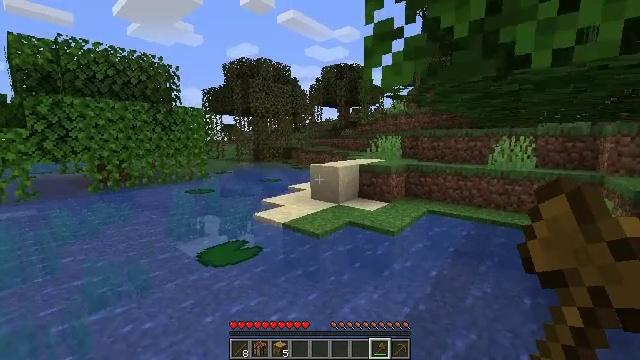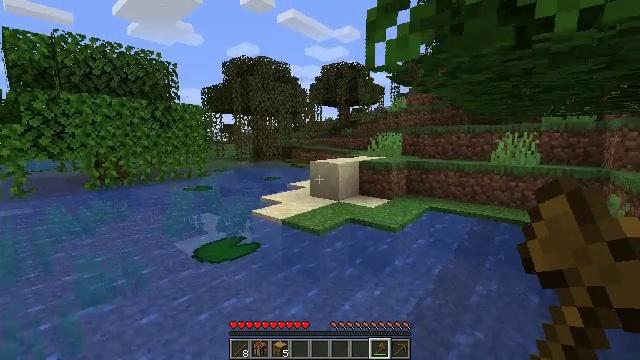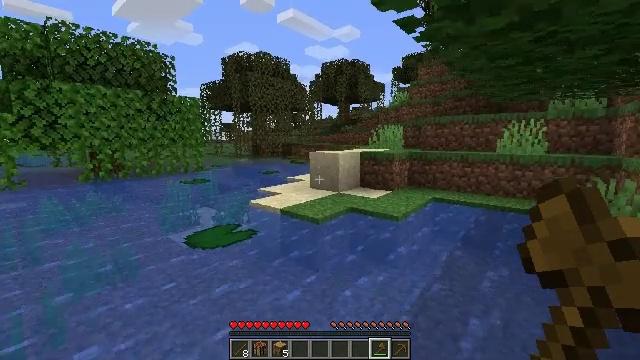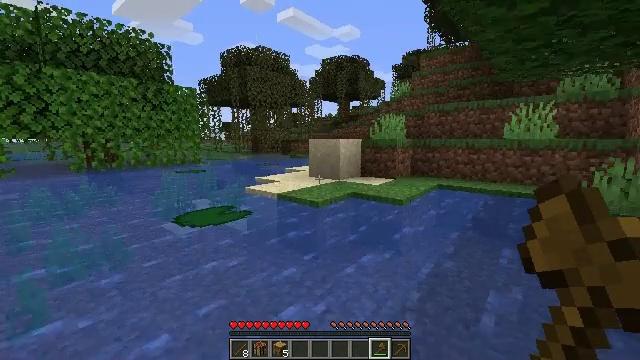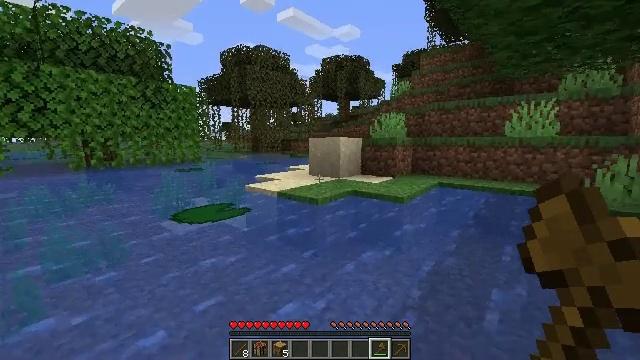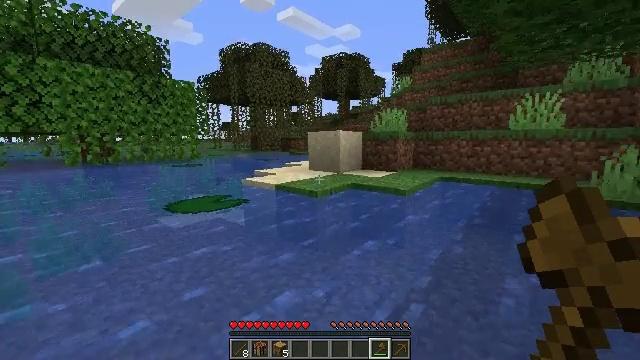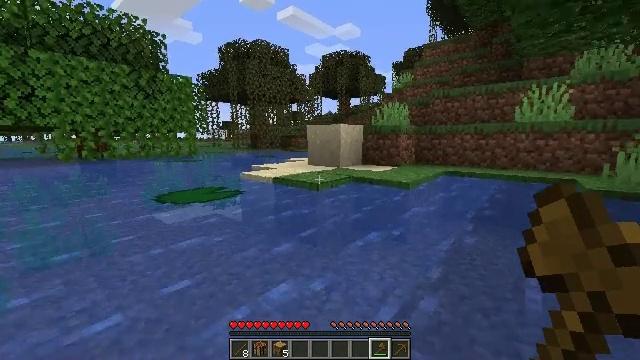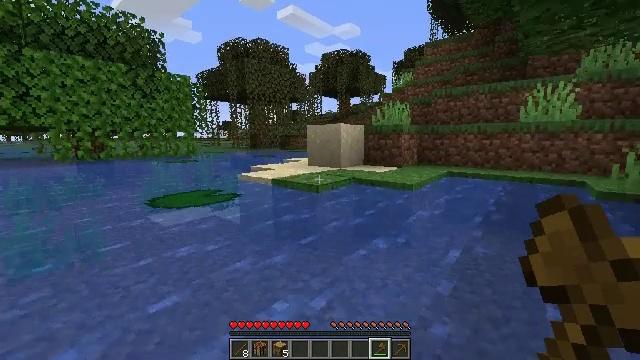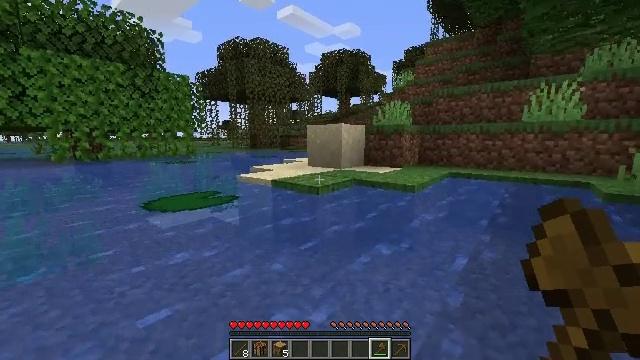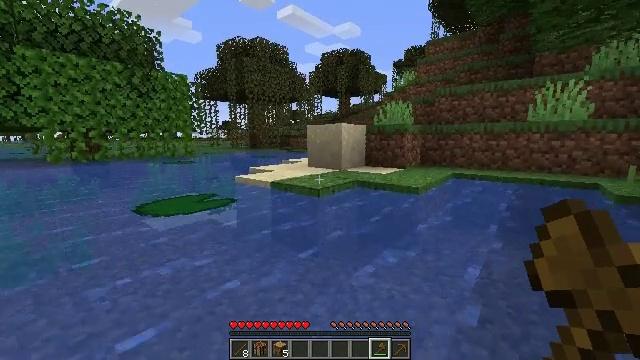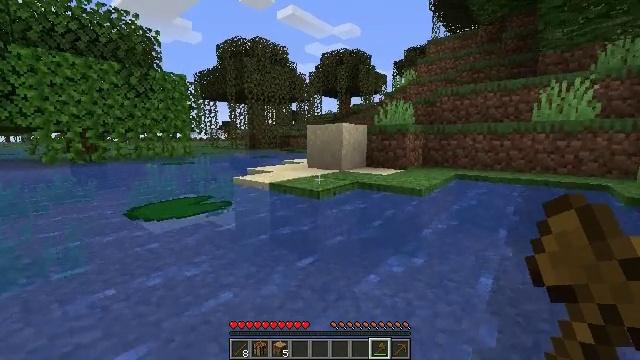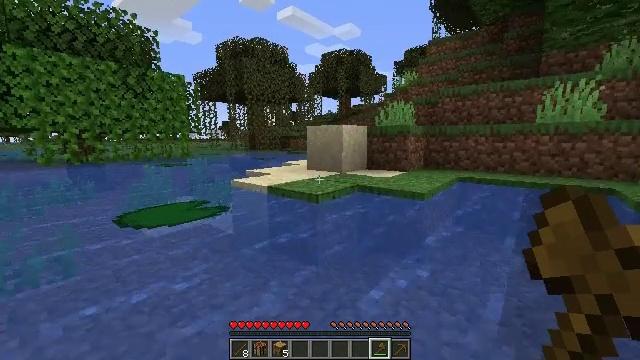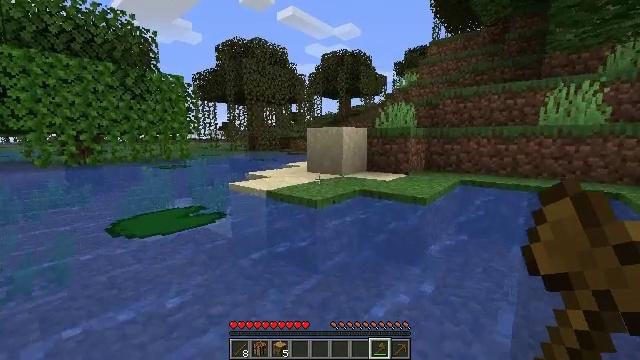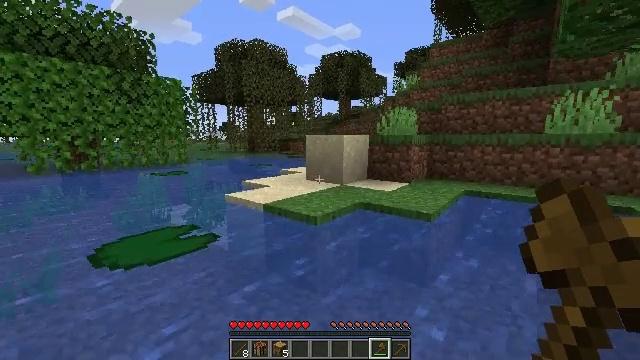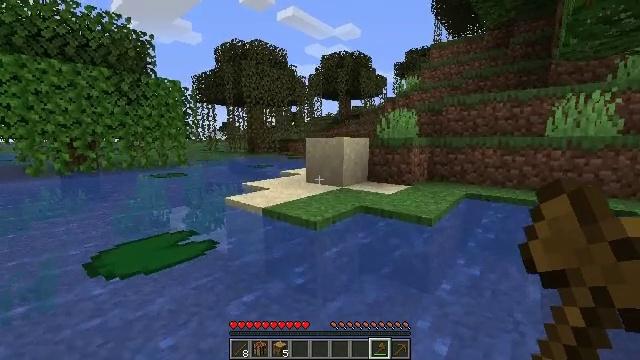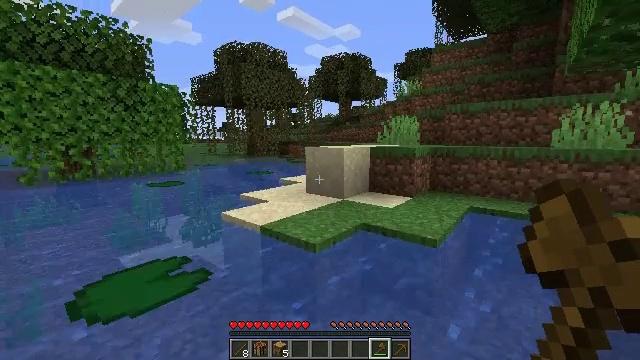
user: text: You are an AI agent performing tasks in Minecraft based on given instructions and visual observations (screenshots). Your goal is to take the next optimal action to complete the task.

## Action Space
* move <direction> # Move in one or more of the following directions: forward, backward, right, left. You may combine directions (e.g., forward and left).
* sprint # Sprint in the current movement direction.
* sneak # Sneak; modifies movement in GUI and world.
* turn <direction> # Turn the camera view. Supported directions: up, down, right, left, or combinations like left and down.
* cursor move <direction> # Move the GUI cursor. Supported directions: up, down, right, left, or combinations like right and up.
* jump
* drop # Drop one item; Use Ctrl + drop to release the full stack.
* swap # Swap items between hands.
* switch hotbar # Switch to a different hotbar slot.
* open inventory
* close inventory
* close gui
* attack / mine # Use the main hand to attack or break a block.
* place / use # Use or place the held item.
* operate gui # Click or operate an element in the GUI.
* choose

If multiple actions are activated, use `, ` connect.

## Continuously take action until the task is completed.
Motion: motion action
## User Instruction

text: Break the block to gather lily of the valley.
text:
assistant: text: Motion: move forward
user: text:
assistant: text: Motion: move forward
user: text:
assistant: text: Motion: move forward
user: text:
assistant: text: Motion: move forward
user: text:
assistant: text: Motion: move forward
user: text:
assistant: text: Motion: move forward
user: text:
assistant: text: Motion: move forward
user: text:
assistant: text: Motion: move forward
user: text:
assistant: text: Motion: move forward
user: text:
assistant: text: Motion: move forward, jump
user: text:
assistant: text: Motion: move forward, jump
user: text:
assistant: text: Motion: move forward, jump
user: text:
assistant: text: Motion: move forward, jump
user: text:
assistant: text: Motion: move forward, jump
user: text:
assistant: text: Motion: move forward, jump
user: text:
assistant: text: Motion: move forward, jump
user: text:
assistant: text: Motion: move forward, jump
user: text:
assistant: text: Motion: move forward, turn right, jump
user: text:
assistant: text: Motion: move forward, jump
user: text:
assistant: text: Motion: move forward, jump
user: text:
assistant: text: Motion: move forward, jump
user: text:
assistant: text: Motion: move forward, jump
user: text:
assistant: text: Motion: move forward, jump
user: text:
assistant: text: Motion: move forward
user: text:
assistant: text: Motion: move forward
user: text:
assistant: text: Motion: move forward
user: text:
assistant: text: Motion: move forward
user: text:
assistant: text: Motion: move forward, jump
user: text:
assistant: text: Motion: move forward, jump
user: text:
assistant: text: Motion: move forward, turn right, jump